Question: I am trying to package my app using electron-packager. Below is my code.
'''
electron-packager ./electron Myapp --platform=darwin --arch=x64 --version=0.34.0 --overwrite
'''
i added folder named electron to my app and to my surprise, Myapp is always packaged to my parent folder . It does not recognise the electron folder despite the fact that the folder is available.
Moreover, when my app is packaged, it shows my app icon, version and licence files in the finder. But from my code editor, it shows the folder has many files and subfolders like below,
 .
The above folder when viewed from finder, it displays only licence, version and my exe . This however happened only in darwin platform. Please what am i doing wrong ? Any help would be appreciated.
Note , i am running an OSX operating system.
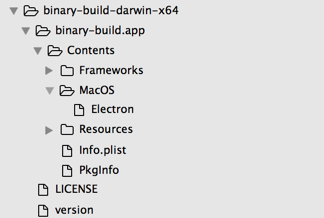
Answer: .apps are technically just folders. Your editor is taking that into account and showing the contents. If you right click on your app, and press show package contents, you'll see whats inside the app. Also, electron-packager does not support outputting to a different directory. You could however 'cd electron' and run electron packager from there, and then it would package to that directory. EDIT: you can actually output to a different directory, with the --out option.